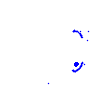
Particle: electron